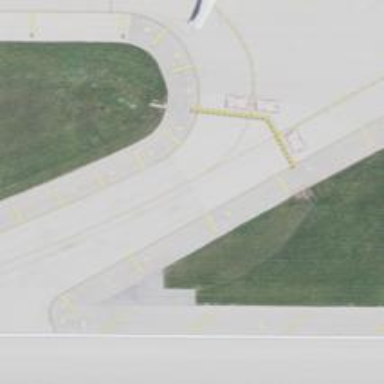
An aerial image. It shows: Image of taxiway at airport.